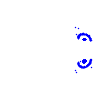
Particle: electron